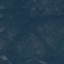
Label: Forest